Question: I am currently using a tsql split strings function which is like so:
'''
USE [local]
GO
/****** Object: UserDefinedFunction [dbo].[splitstring] Script Date: 11/22/2013
SET ANSI_NULLS ON
GO
SET QUOTED_IDENTIFIER ON
GO
ALTER FUNCTION [dbo].[splitstring] ( @stringToSplit VARCHAR(MAX) )
RETURNS
@returnList TABLE ([Name] [nvarchar] (500))
AS
BEGIN
DECLARE @name NVARCHAR(255)
DECLARE @pos INT
WHILE CHARINDEX(',', @stringToSplit) > 0
BEGIN
SELECT @pos = CHARINDEX(',', @stringToSplit)
SELECT @name = SUBSTRING(@stringToSplit, 1, @pos-1)
INSERT INTO @returnList
SELECT @name
SELECT @stringToSplit = SUBSTRING(@stringToSplit, @pos+1, LEN(@stringToSplit)-@pos)
END
INSERT INTO @returnList
SELECT @stringToSplit
RETURN
END
'''
This allows me to pass a string of data like so : dog,cat,mouse,pig
It produces the output below in a table.

From this point, i want to run an insert statement for each of the tags that are passed and in the table.
'''
--INSERT INTO Tags_Accounts (data, dataType, dataLocation, tag, whoAdded, whenAdded)
--VALUES (@dbData, @dbDataType, @location, @tags, @ntid, GETDATE());
'''
This is how i can access the table data but not sure how to run the insert for each time it exists.
SELECT * FROM dbo.splitstring (@tags)
In this case, it would run 4 insert statements as there were 4 tags in the temp table.
How could I go about doing this ?
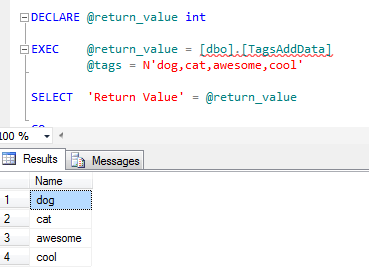
Answer: Assuming all of your other variables ('@dbData', '@dbDataType', '@location', '@ntid') will be the same for each row returned by '[dbo].[splitstring]', this should work:
'''
INSERT INTO Tags_Accounts
(data, dataType, dataLocation, tag, whoAdded, whenAdded)
SELECT
@dbData, @dbDataType, @location, Name, @ntid, GETDATE()
FROM dbo.splitstring (@tags);
'''